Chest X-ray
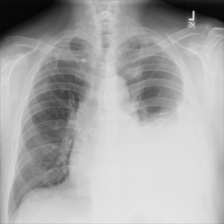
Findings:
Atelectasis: negative
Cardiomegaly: negative
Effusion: positive
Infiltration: negative
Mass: negative
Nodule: negative
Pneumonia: negative
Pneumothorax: negative
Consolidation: negative
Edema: negative
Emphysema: negative
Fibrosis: negative
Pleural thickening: negative
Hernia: negative